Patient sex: M
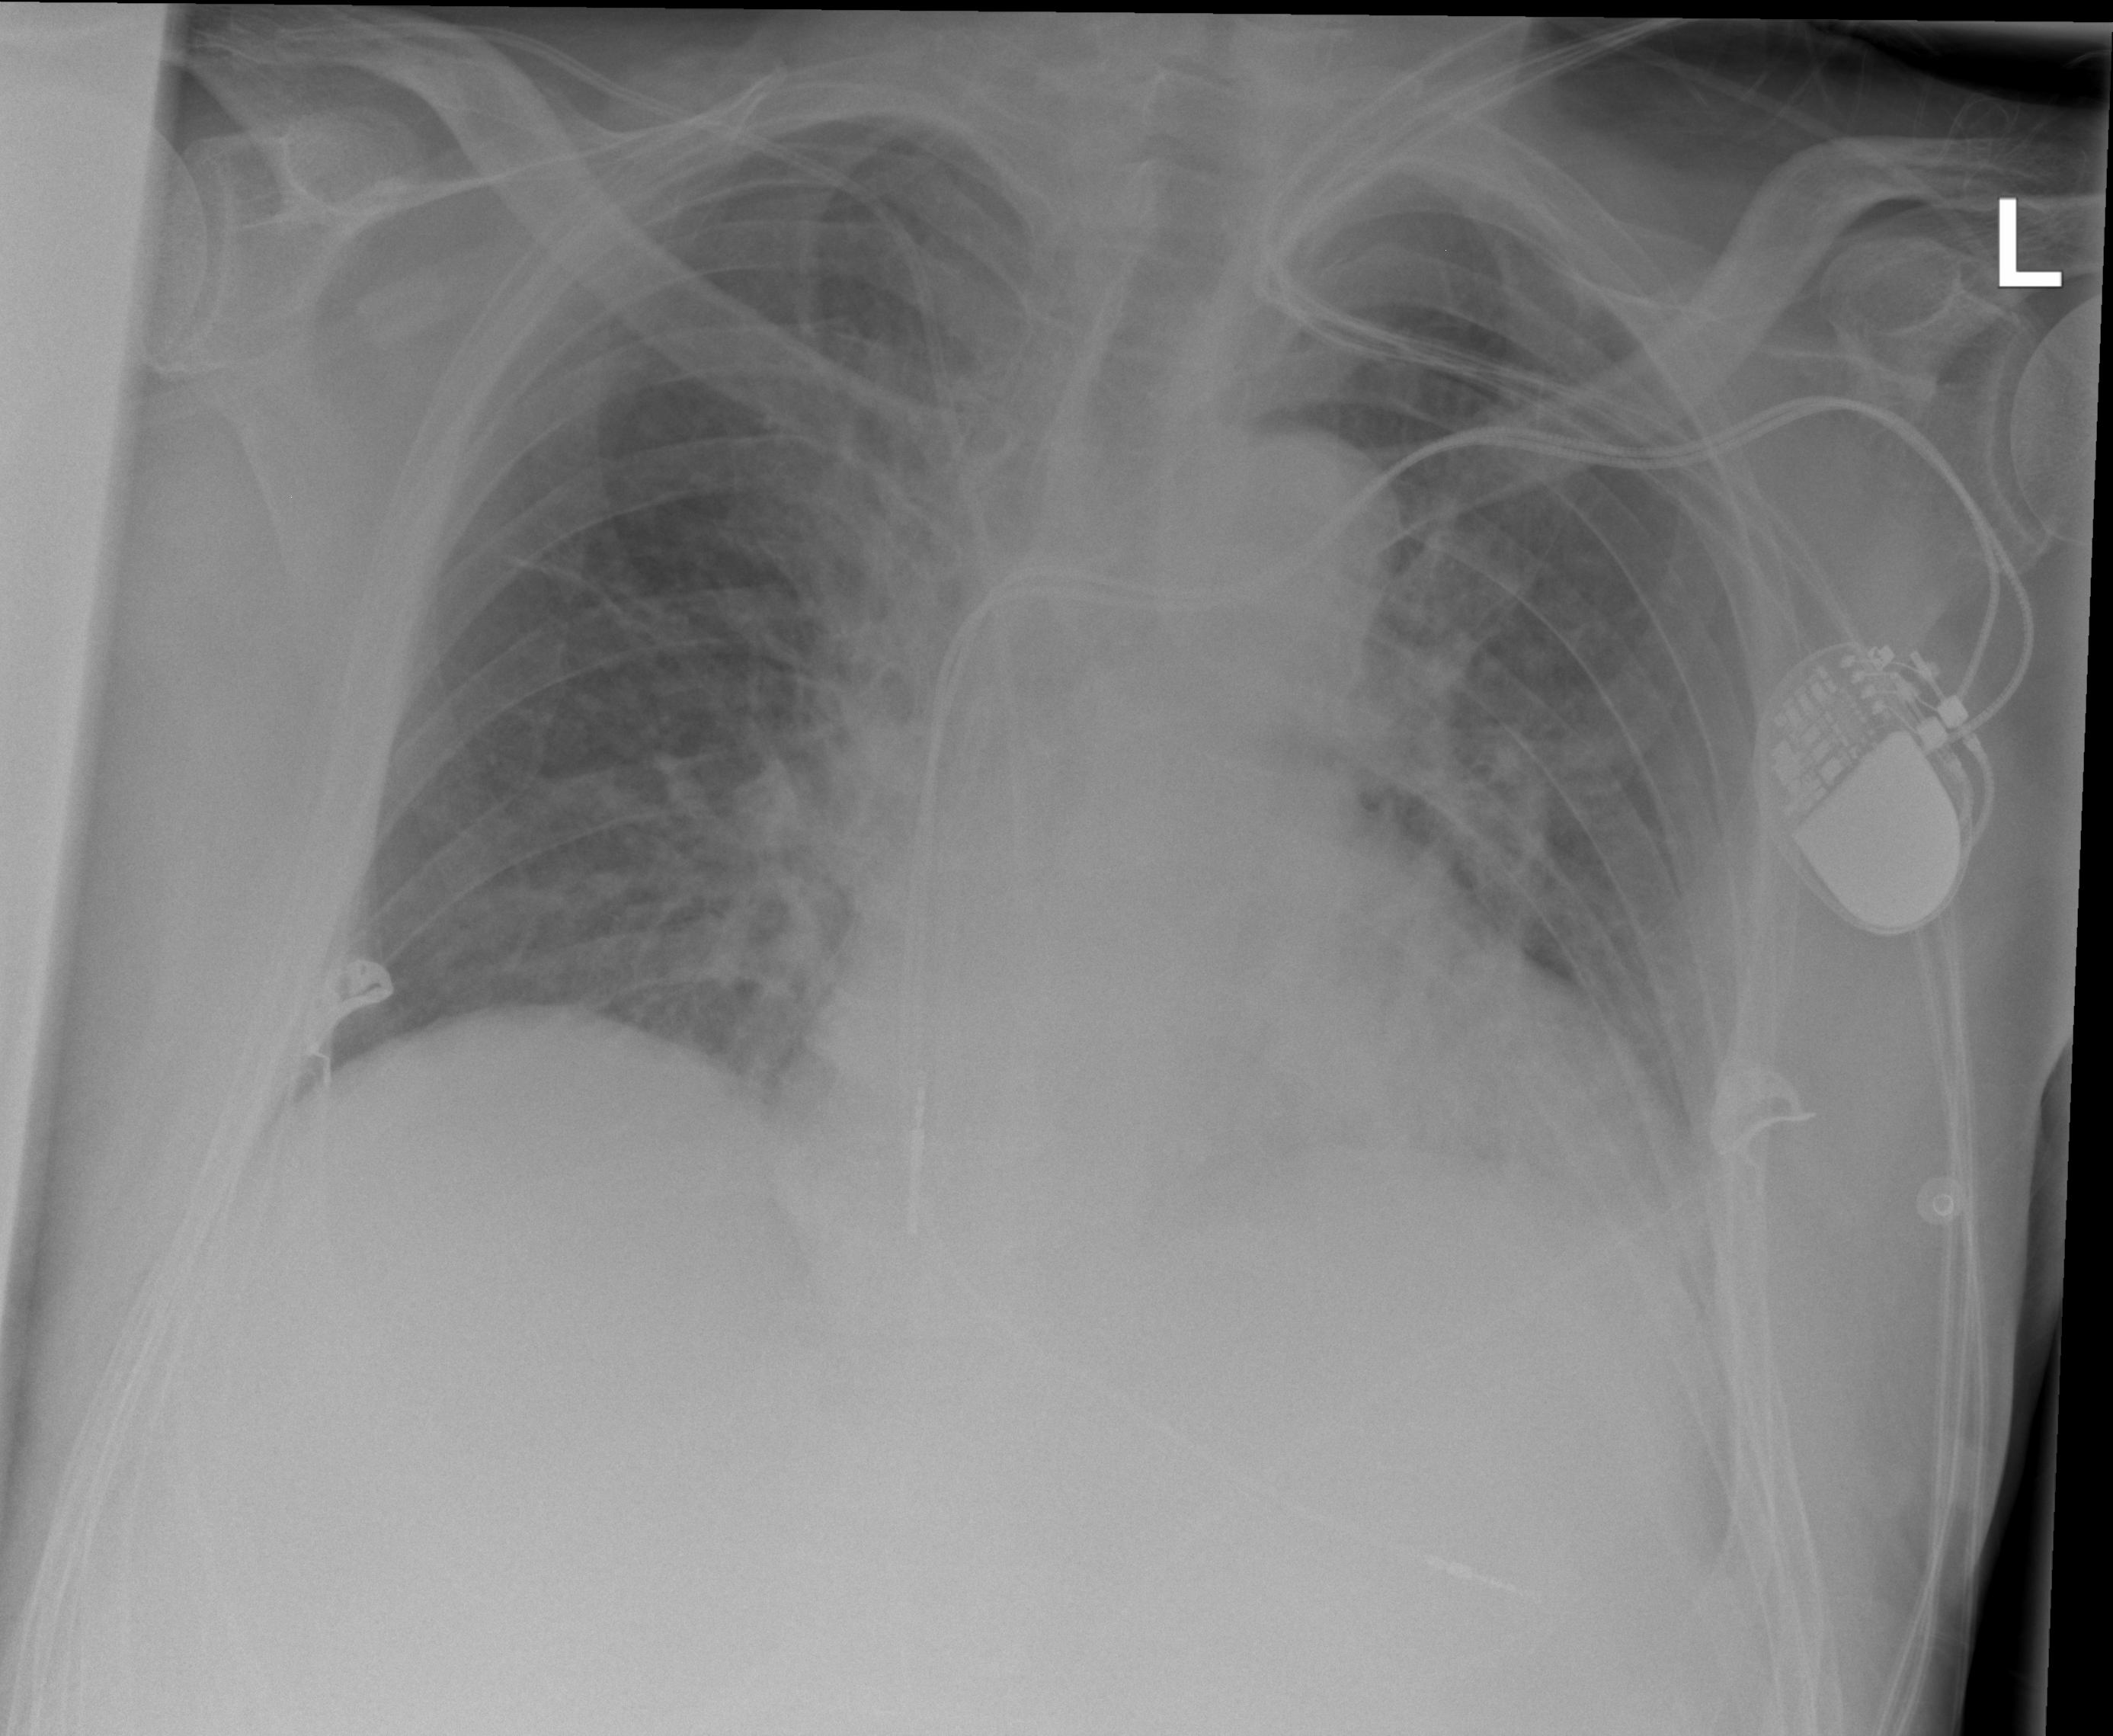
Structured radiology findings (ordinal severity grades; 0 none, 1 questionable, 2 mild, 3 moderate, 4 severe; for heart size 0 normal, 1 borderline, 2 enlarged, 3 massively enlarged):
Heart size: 0
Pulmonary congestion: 1
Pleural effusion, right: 0
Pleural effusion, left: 2
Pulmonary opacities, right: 0
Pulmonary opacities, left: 0
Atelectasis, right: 0
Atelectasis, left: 2